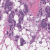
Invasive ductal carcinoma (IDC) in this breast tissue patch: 0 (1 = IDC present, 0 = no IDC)